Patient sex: M
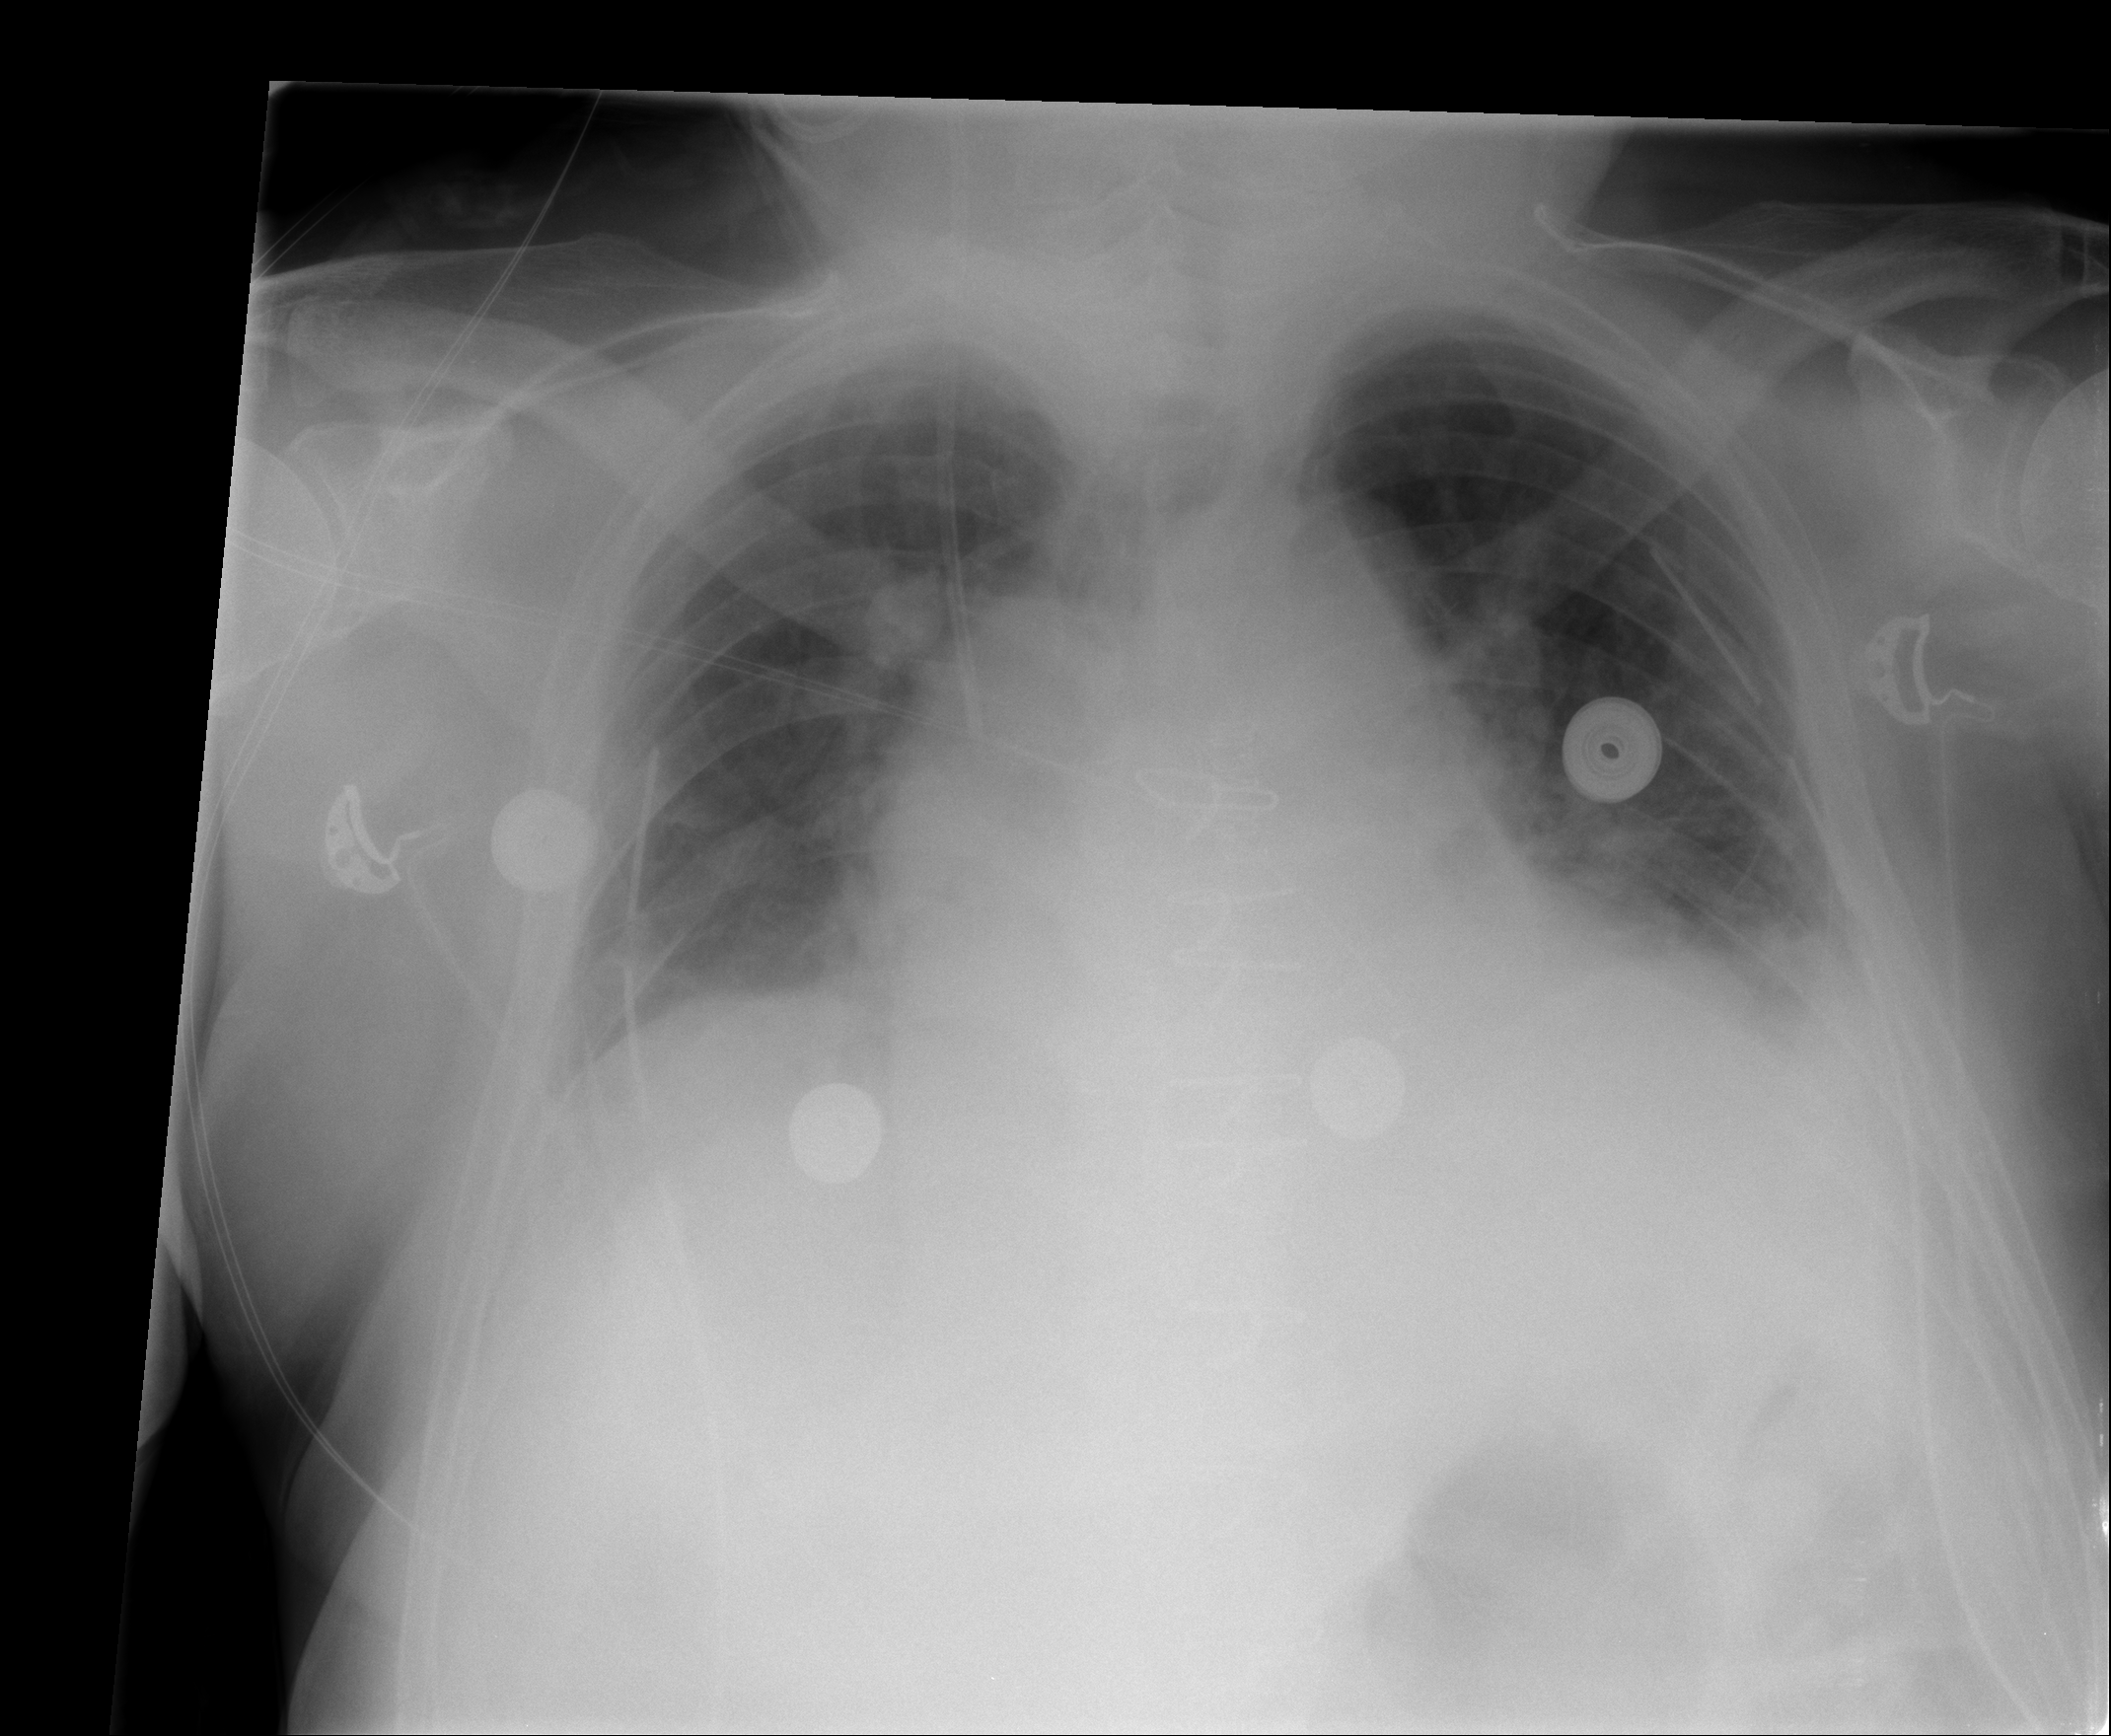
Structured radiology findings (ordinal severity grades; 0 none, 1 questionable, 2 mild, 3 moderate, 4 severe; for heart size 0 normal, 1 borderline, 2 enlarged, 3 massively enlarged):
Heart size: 0
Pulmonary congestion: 2
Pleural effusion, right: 0
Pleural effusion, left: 2
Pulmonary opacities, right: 0
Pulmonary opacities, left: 0
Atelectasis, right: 0
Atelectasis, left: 2